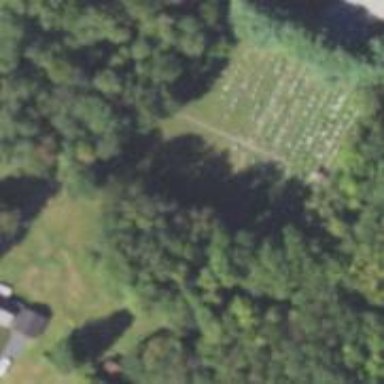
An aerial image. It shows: Cemetery.